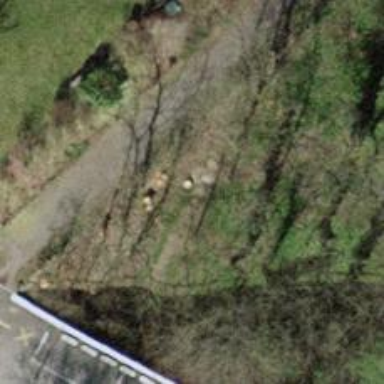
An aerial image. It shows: Road with steps.